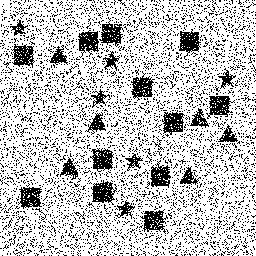
Squares: 12
Triangles: 6
Stars: 6
Total shapes: 24